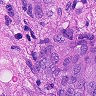
Metastatic tissue present: yes